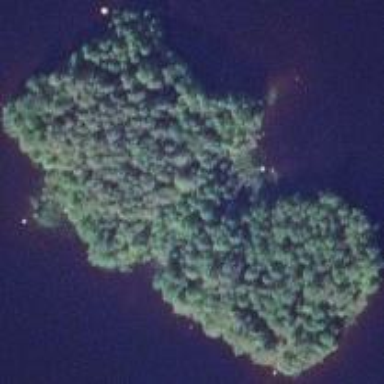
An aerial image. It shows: Islet.